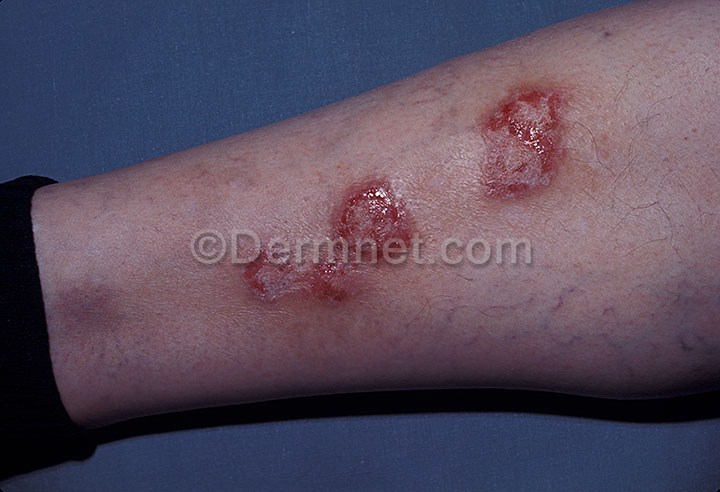
Disease: Eczema Photos